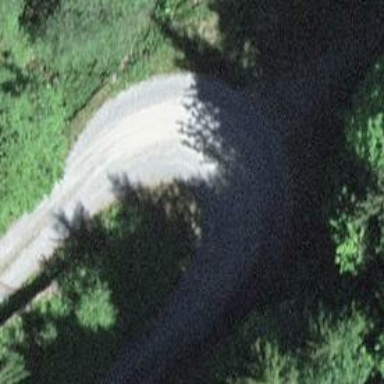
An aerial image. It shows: Gravel track with grade3 tracktype.